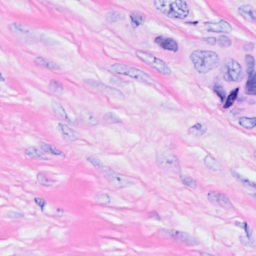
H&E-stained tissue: Breast